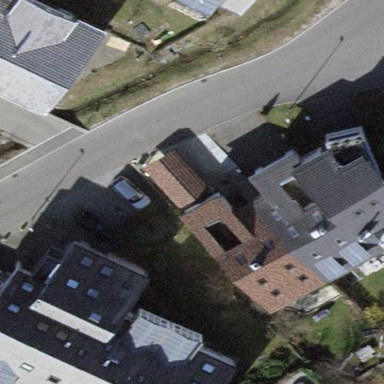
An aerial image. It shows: Building with tile roof.